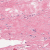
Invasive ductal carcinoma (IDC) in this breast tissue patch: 0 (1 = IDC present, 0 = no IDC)